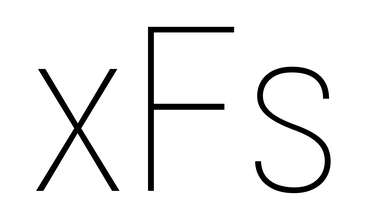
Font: Roboto_Condensed_Thin